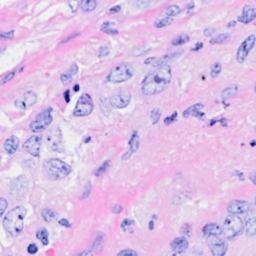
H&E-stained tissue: Breast